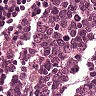
Metastatic tissue present: no